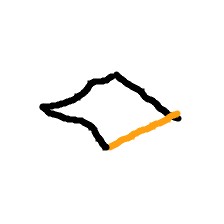
Shape: rhombus